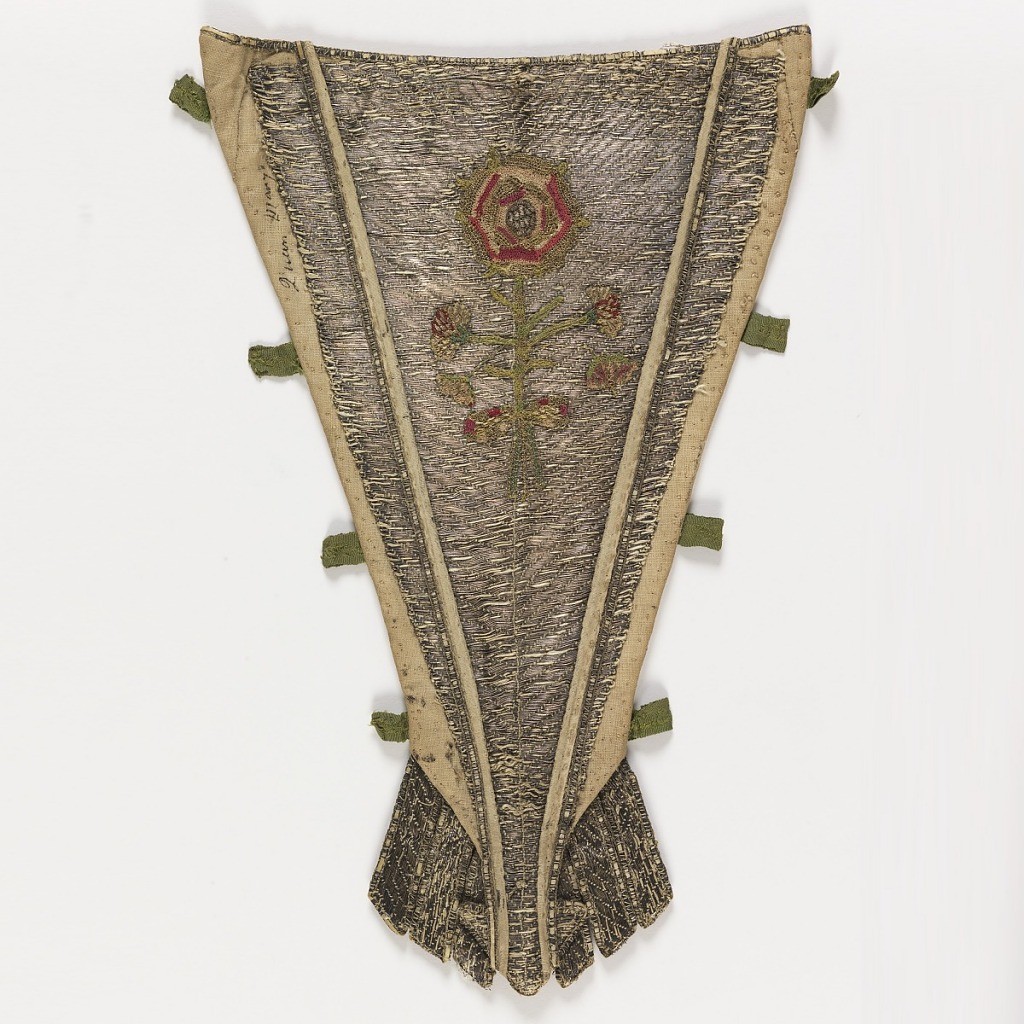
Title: Stomacher
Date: late 17th or early 18th century
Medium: linen, silk, metallic (metal foil-wrapped silk core) Technique: plain weave linen foundation, embroidered on the front with couching stitches; trimmed with applied silk ribbon and woven metal trim, needle lace rose; backed with a block-printed linen lining printed with a pigment; ribs of unidentified material Label: linen embroidered with silk and metallic yarns; trimmed with needle lace rose, silk ribbon and woven metal trim; lined with block printed linen
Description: Stomacher with a slightly u-shaped upper edge; the bottom finishes in a point with three independent tabs on either side. The front is linen, almost entirely covered with couched silver metallic yarns; while the metallic yarns are laid on horizontally, the couching stitches follow a "V" pattern. In the center is a single rose tied with a bow. The rose was made separately from red and green silk and gold metallic yarn in a needle lace technique; it is sewn on top of the silver couching.  The center panel is trimmed with white silk piping and a narrow woven metal ribbon; eight green silk tabs project from the sides for pinning the stomacher in place. Stiffened with ribs of an unidentified material, and lined with block printed linen with a pattern of small birds in a scrolling vine in red on white.